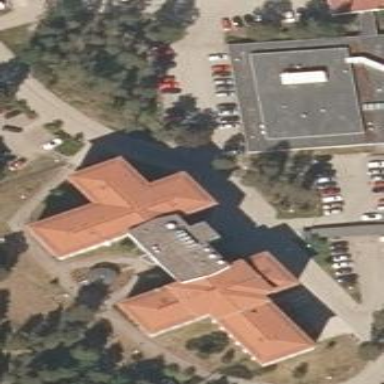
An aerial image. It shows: Hospital building.